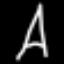
Label: The Eiffel Tower